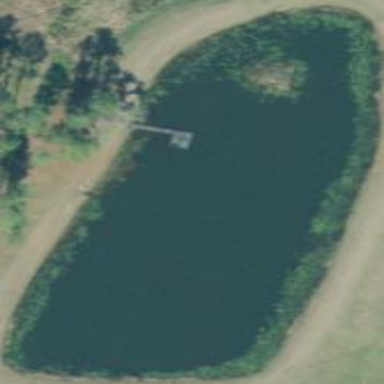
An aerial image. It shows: Pond surrounded by natural water.